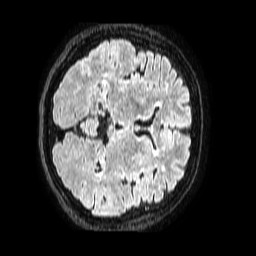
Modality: FLAIR
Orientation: axial
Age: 51
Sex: female
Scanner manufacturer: philips
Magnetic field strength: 1.5 T
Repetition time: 4.8 s
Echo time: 0.3 s